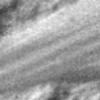
Label: change